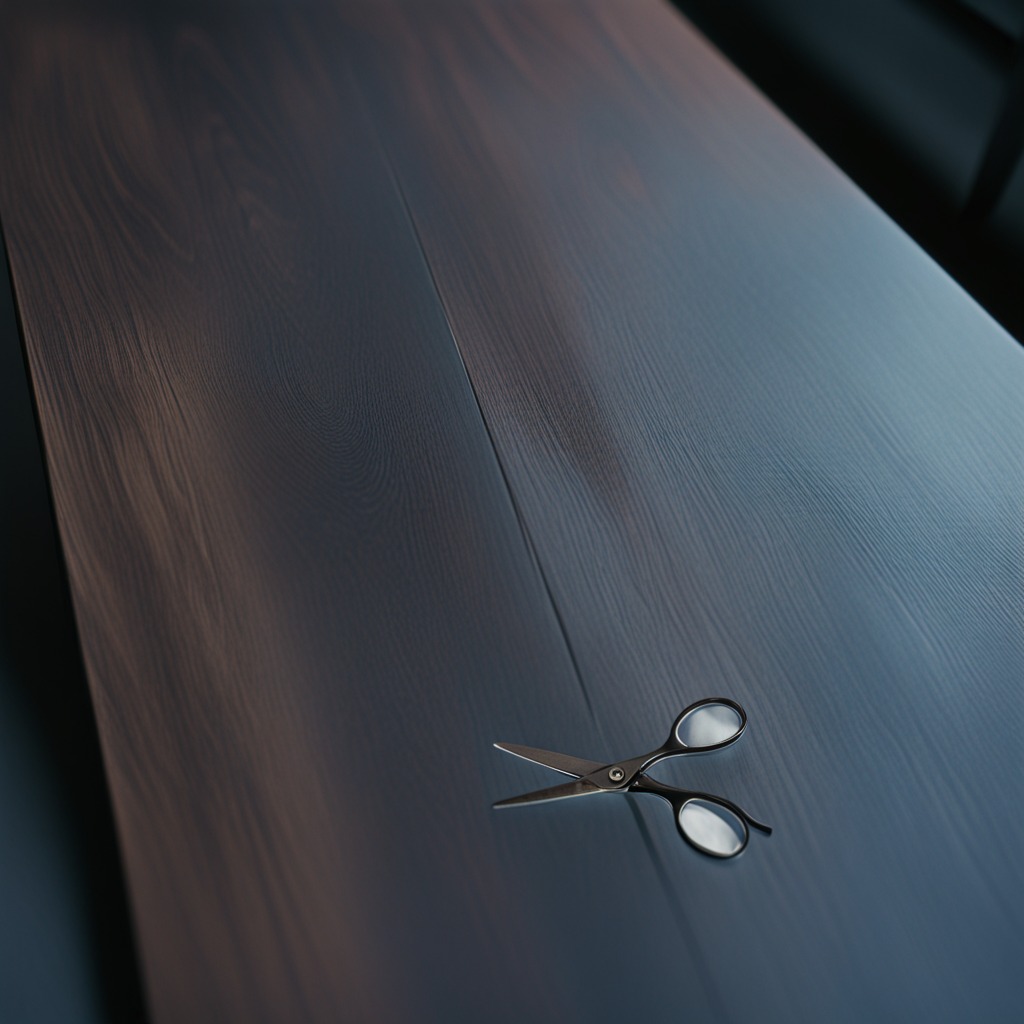
A scissor is lying on the old table in the small garage at twilight.